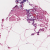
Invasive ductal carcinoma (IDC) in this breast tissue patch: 0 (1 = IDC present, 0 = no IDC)